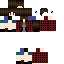
A female human skin with medium skin, wearing brown long hair dressed in a blue hoodie and black pants, featuring a closed mouth.